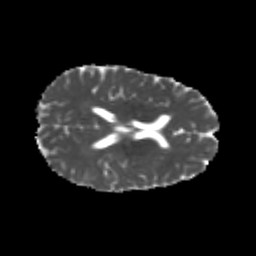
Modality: MD
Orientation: axial
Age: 25
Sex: female
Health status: healthy
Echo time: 0.074 s